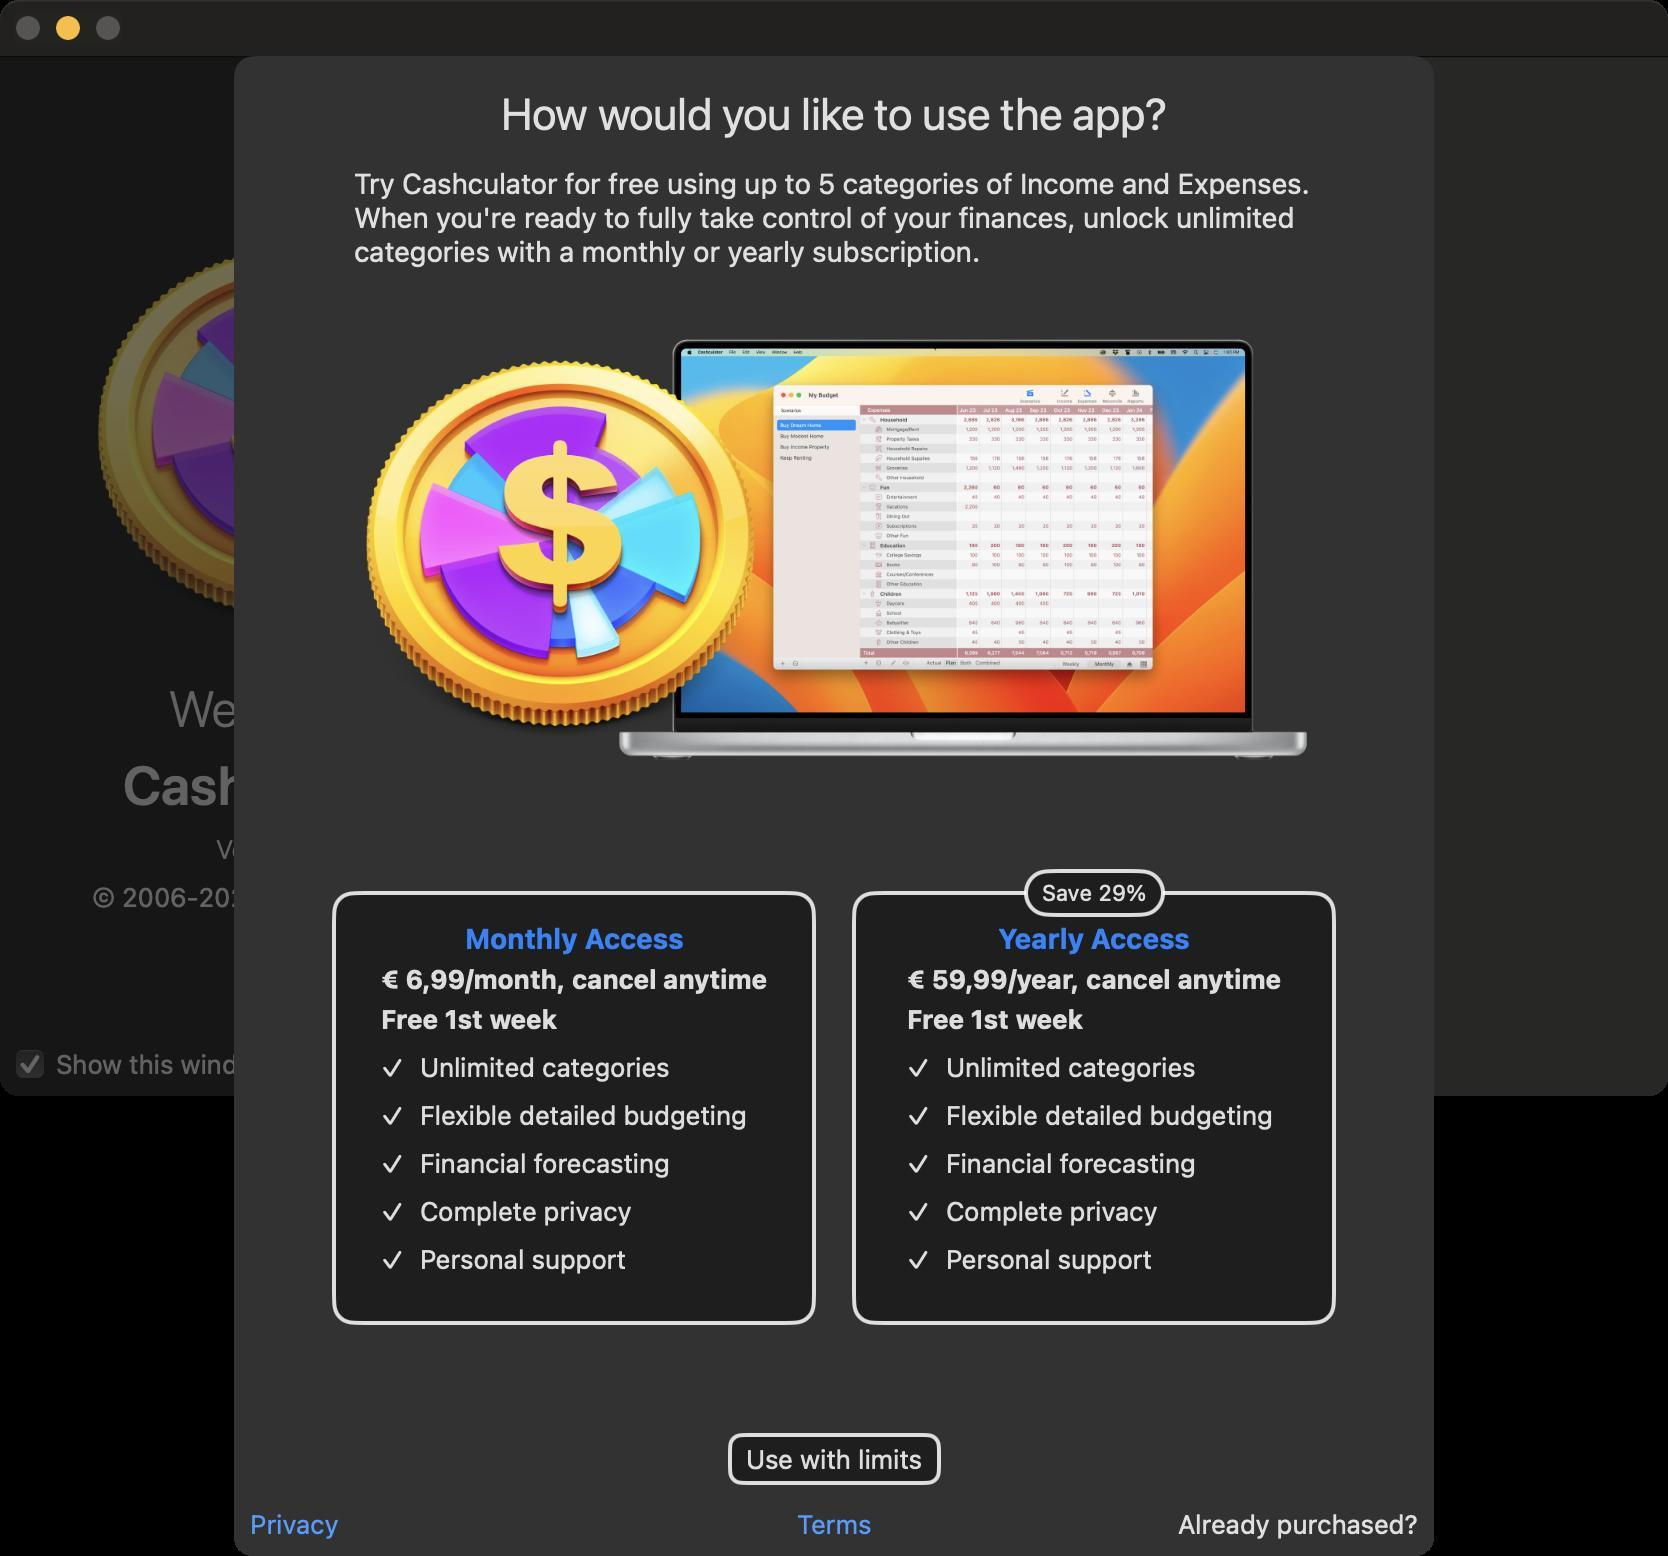
Accessibility tree:
{"name": "", "role": "AXWindow", "description": null, "role_description": "standard window", "value": null, "position": "447.00;254.00", "size": "834;548", "children": [{"name": "Show_this_window_on_launch", "role": "AXCheckBox", "description": null, "role_description": "checkbox", "value": 1, "position": "6.00;523.00", "size": "197;18", "children": []}, {"name": null, "role": "AXImage", "description": "application icon", "role_description": "image", "value": null, "position": "46.00;119.50", "size": "202;200", "children": []}, {"name": null, "role": "AXStaticText", "description": null, "role_description": "text", "value": "Welcome to", "position": "82.50;339.50", "size": "129;29", "children": []}, {"name": null, "role": "AXStaticText", "description": null, "role_description": "text", "value": "Cashculator 2", "position": "59.50;376.50", "size": "175;32", "children": []}, {"name": null, "role": "AXStaticText", "description": null, "role_description": "text", "value": "Version 2.4.0", "position": "106.00;416.50", "size": "82;16", "children": []}, {"name": null, "role": "AXStaticText", "description": null, "role_description": "text", "value": "© 2006-2024 Apparent Software", "position": "44.00;440.50", "size": "206;16", "children": []}, {"name": null, "role": "AXStaticText", "description": null, "role_description": "text", "value": "Manage Finances", "position": "469.00;44.00", "size": "190;29", "children": []}, {"name": "New_from_Template", "role": "AXButton", "description": null, "role_description": "button", "value": null, "position": "488.00;82.00", "size": "152;32", "children": []}, {"name": "Open_Recent", "role": "AXButton", "description": null, "role_description": "button", "value": null, "position": "507.50;116.00", "size": "113;32", "children": []}, {"name": "Unlock_Full_Version_Now", "role": "AXButton", "description": null, "role_description": "button", "value": null, "position": "473.50;150.00", "size": "181;32", "children": []}, {"name": null, "role": "AXStaticText", "description": null, "role_description": "text", "value": "Learn Cashculator", "position": "466.00;207.00", "size": "196;29", "children": []}, {"name": "Show_Getting_Started_Guide", "role": "AXButton", "description": null, "role_description": "button", "value": null, "position": "457.00;244.00", "size": "214;32", "children": []}, {"name": "Open_Sample_Document", "role": "AXButton", "description": null, "role_description": "button", "value": null, "position": "473.00;277.00", "size": "182;32", "children": []}, {"name": "Cashculator_Website", "role": "AXButton", "description": null, "role_description": "button", "value": null, "position": "484.00;310.00", "size": "160;32", "children": []}, {"name": null, "role": "AXStaticText", "description": null, "role_description": "text", "value": "Stay in Touch", "position": "492.00;367.00", "size": "144;29", "children": []}, {"name": "Cashculator_Newsletter", "role": "AXButton", "description": null, "role_description": "button", "value": null, "position": "476.00;405.00", "size": "176;32", "children": []}, {"name": "Cashculator_Forum", "role": "AXButton", "description": null, "role_description": "button", "value": null, "position": "489.50;439.00", "size": "149;32", "children": []}, {"name": "Cashculator_on_Twitter", "role": "AXButton", "description": null, "role_description": "button", "value": null, "position": "478.50;473.00", "size": "171;32", "children": []}, {"name": "Get_Support", "role": "AXButton", "description": null, "role_description": "button", "value": null, "position": "510.00;507.00", "size": "108;32", "children": []}, {"name": null, "role": "AXButton", "description": null, "role_description": "close button", "value": null, "position": "7.00;6.00", "size": "14;16", "children": []}, {"name": null, "role": "AXButton", "description": null, "role_description": "zoom button", "value": null, "position": "47.00;6.00", "size": "14;16", "children": [{"name": null, "role": "AXGroup", "description": null, "role_description": "group", "value": null, "position": "47.00;6.00", "size": "14;16", "children": []}]}, {"name": null, "role": "AXButton", "description": null, "role_description": "minimize button", "value": null, "position": "27.00;6.00", "size": "14;16", "children": []}, {"name": null, "role": "AXStaticText", "description": null, "role_description": "text", "value": "", "position": "412.00;5.00", "size": "10;16", "children": []}, {"name": null, "role": "AXSheet", "description": null, "role_description": "sheet", "value": null, "position": "117.00;28.00", "size": "600;750", "children": [{"name": null, "role": "AXGroup", "description": null, "role_description": "group", "value": null, "position": "117.00;28.00", "size": "600;750", "children": [{"name": null, "role": "AXStaticText", "description": null, "role_description": "text", "value": "How would you like to use the app?", "position": "250.50;44.00", "size": "333;26", "children": []}, {"name": null, "role": "AXStaticText", "description": null, "role_description": "text", "value": "Try Cashculator for free using up to 5 categories of Income and Expenses. When you're ready to fully take control of your finances, unlock unlimited categories with a monthly or yearly subscription.", "position": "177.00;82.95", "size": "480;51", "children": []}, {"name": null, "role": "AXImage", "description": "cashculator_subscription_image", "role_description": "image", "value": null, "position": "177.00;166.00", "size": "480;217", "children": []}, {"name": null, "role": "AXStaticText", "description": null, "role_description": "text", "value": "Save 29%", "position": "520.75;439.71", "size": "52;14", "children": []}, {"name": null, "role": "AXButton", "description": "Monthly Access, € 6,99/month, cancel anytime, Free 1st week, ✓, Unlimited categories, ✓, Flexible detailed budgeting, ✓, Financial forecasting, ✓, Complete privacy, ✓, Personal support", "role_description": "button", "value": null, "position": "182.50;446.50", "size": "210;215", "children": []}, {"name": null, "role": "AXButton", "description": "Yearly Access, € 59,99/year, cancel anytime, Free 1st week, ✓, Unlimited categories, ✓, Flexible detailed budgeting, ✓, Financial forecasting, ✓, Complete privacy, ✓, Personal support", "role_description": "button", "value": null, "position": "445.50;446.50", "size": "204;215", "children": []}, {"name": null, "role": "AXButton", "description": "Use with limits", "role_description": "button", "value": null, "position": "372.75;721.26", "size": "88;16", "children": []}, {"name": null, "role": "AXLink", "description": "Privacy", "role_description": "link", "value": null, "position": "125.00;754.00", "size": "44;16", "children": []}, {"name": null, "role": "AXLink", "description": "Terms", "role_description": "link", "value": null, "position": "398.50;754.00", "size": "38;16", "children": []}, {"name": null, "role": "AXButton", "description": "Already purchased?", "role_description": "button", "value": null, "position": "589.00;754.00", "size": "120;16", "children": []}]}]}]}